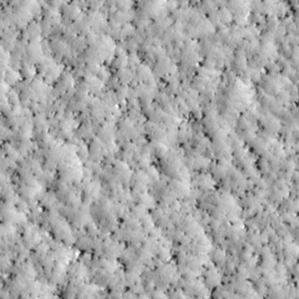
Label: non_frost